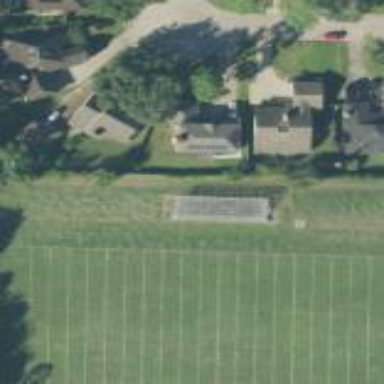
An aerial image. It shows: Canadian football pitch for leisurely activities.